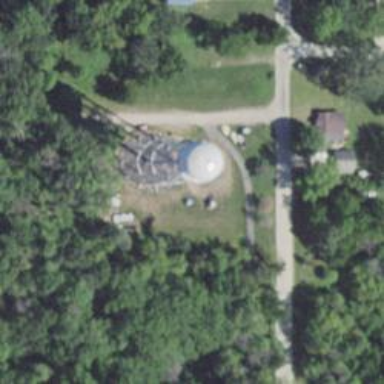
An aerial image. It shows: Water tower that is man-made.